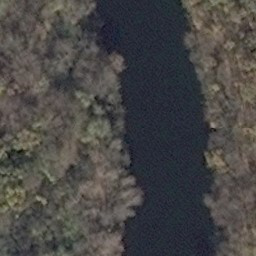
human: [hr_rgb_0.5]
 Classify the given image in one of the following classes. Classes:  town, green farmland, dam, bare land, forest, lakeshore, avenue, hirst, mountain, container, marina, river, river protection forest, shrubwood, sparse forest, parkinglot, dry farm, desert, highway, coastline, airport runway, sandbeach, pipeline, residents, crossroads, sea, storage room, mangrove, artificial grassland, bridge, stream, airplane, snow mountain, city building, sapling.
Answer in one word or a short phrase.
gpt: river